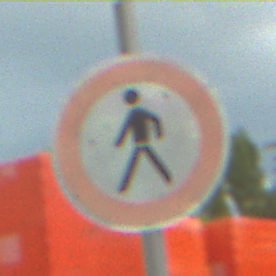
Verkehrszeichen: VerbotFussgaenger
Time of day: MorningAfternoon
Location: Outdoor (Suburban)
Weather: PartlyCloudy
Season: NotSpecified
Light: Natural